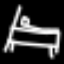
Label: bed